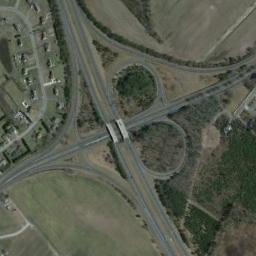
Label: overpass